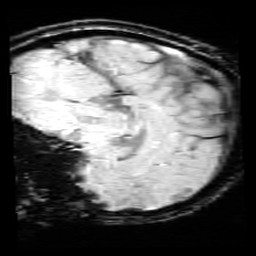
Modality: SWI
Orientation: sagittal
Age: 14
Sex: female
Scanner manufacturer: siemens
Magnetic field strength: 3 T
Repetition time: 0.027 s
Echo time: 0.02 s